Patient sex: M
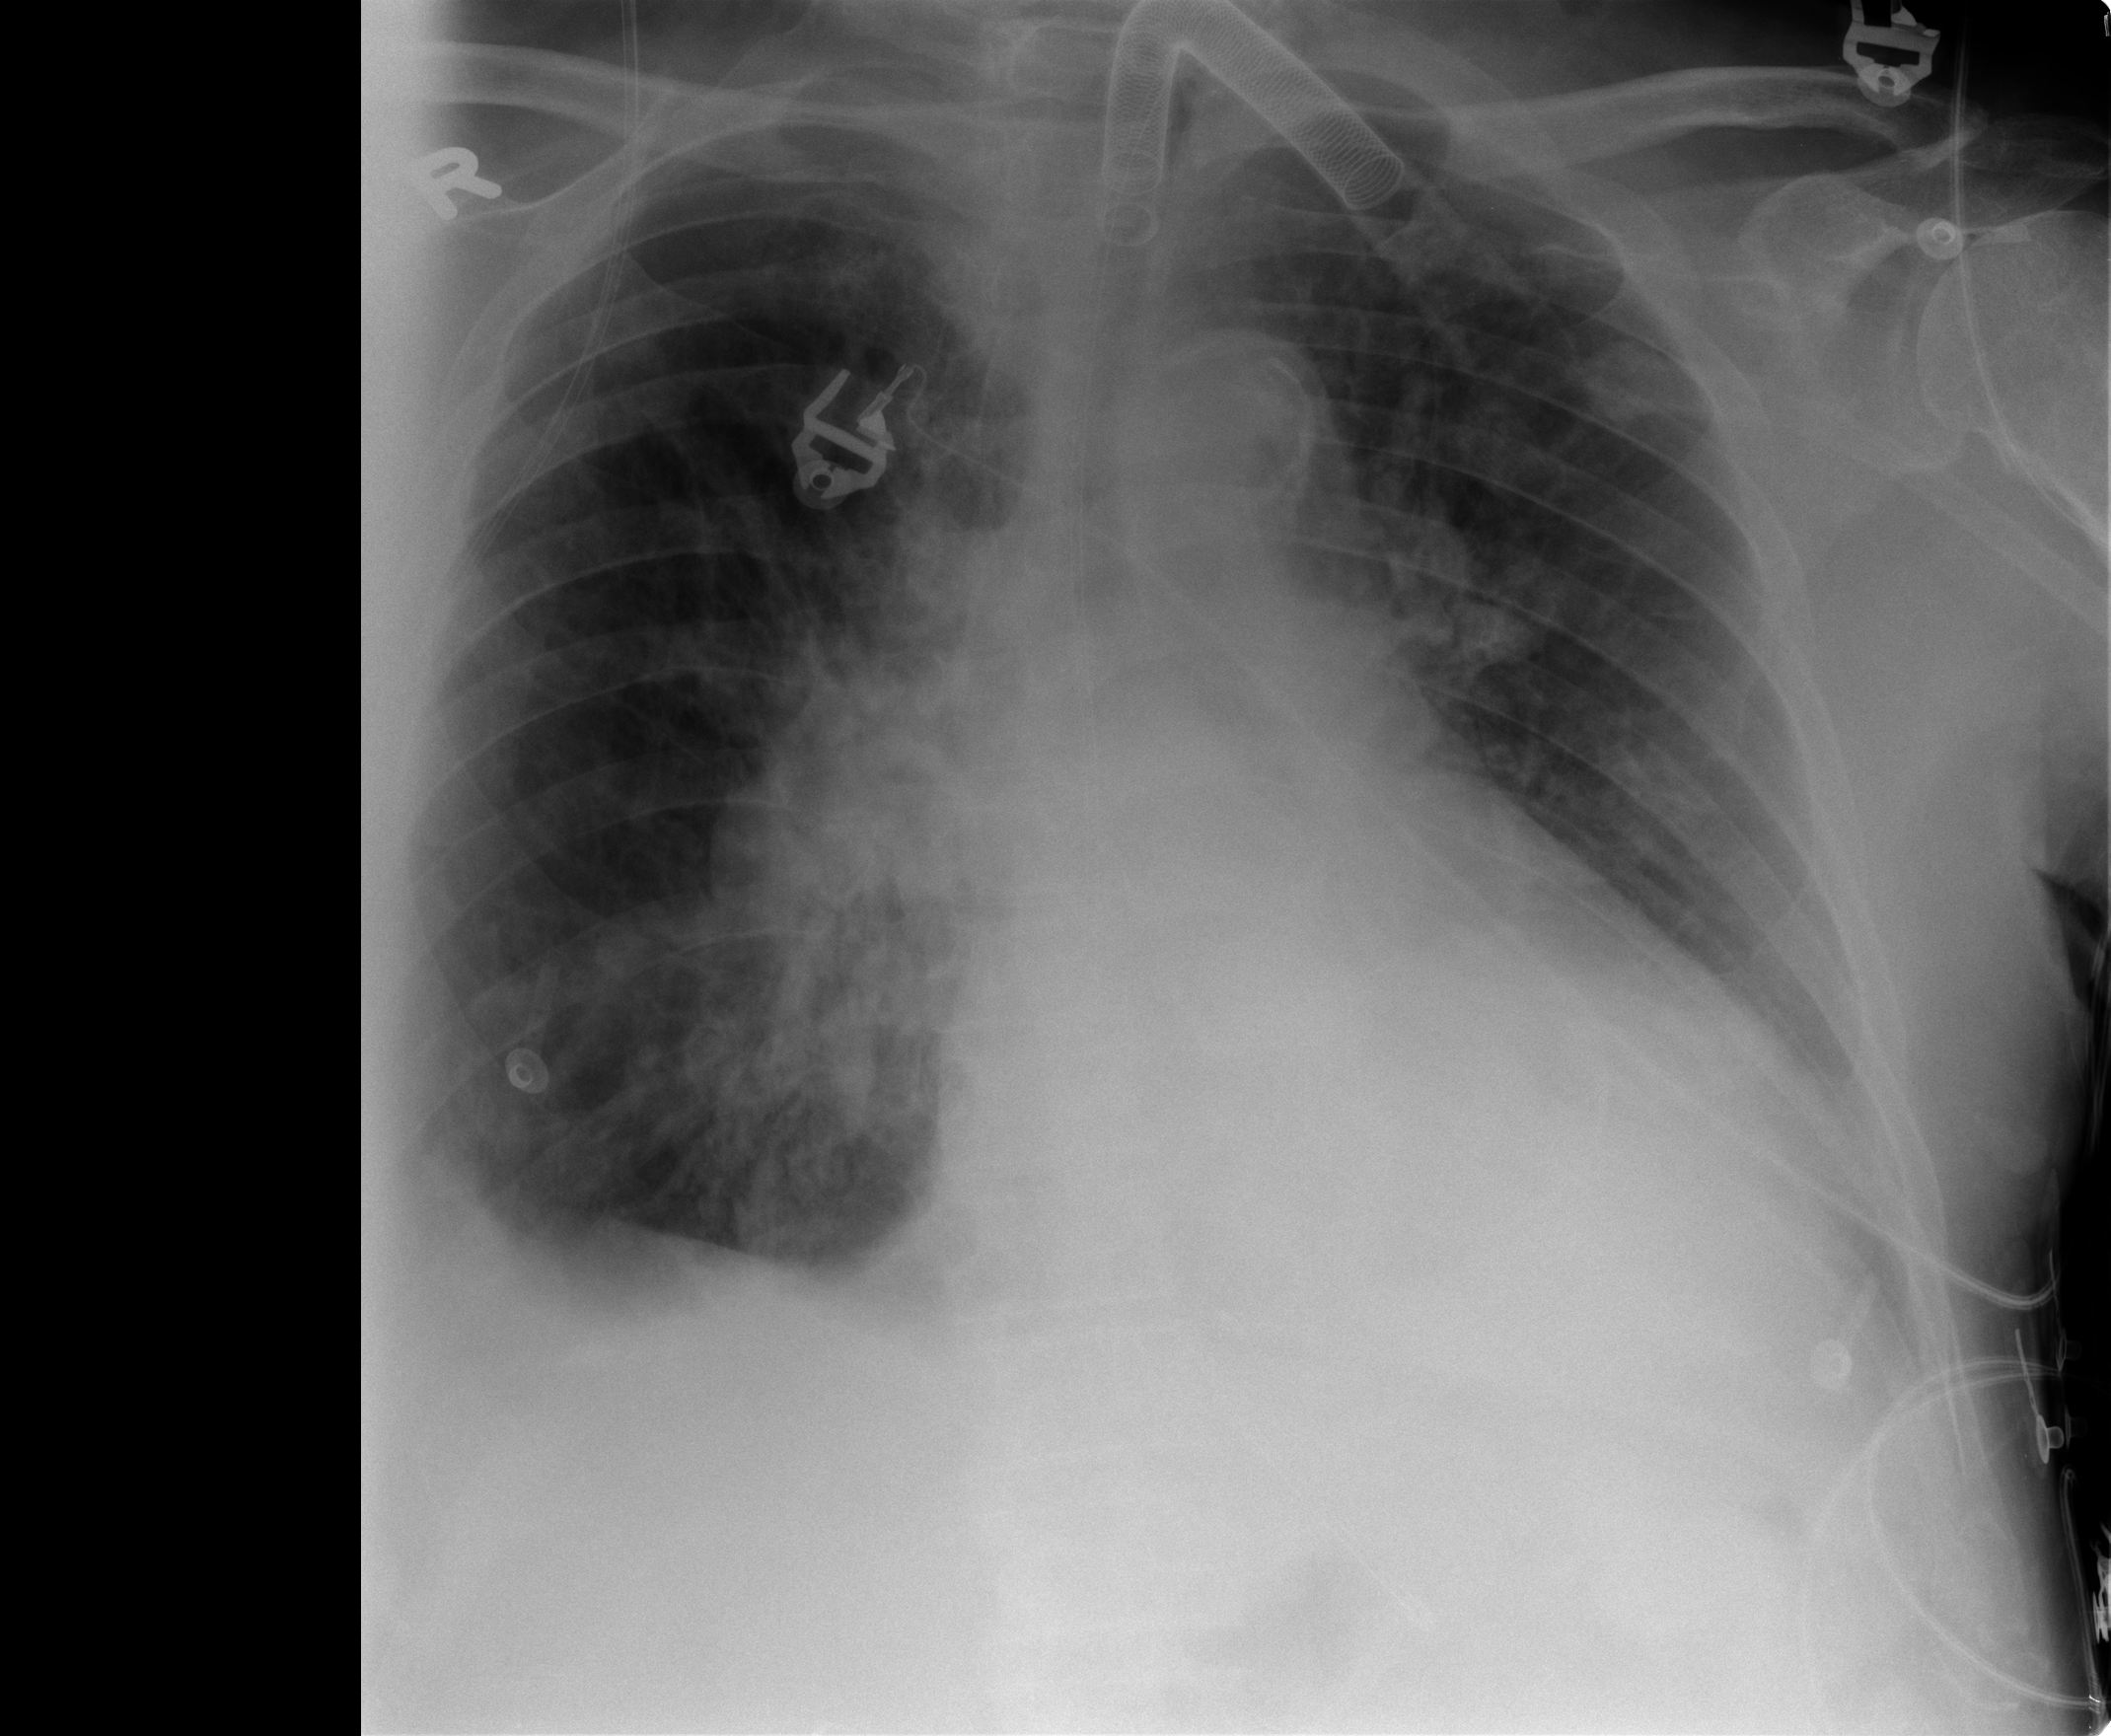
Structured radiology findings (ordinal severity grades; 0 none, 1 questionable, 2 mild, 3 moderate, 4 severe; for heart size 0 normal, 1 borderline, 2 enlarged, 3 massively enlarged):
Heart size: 2
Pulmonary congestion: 2
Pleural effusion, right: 2
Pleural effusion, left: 1
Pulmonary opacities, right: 2
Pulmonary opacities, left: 0
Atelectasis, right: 2
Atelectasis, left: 2